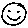
Label: smiley face